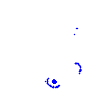
Particle: pion